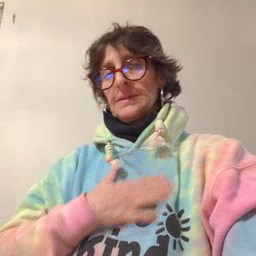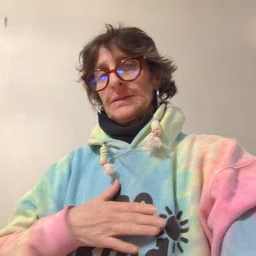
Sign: please